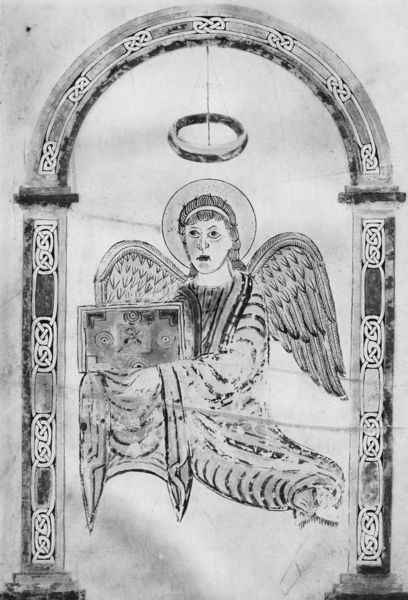
Titel: Codex Millenarius Maior
Institution: Kremsmünster, Stiftsbibliothek
Schlagwörter: flügel, fuß, hand, mund, säulen, zeichnung, muster, ornament, wand, augen, federn, halten, johannes, rahmen, sockel, bild, hände, gewand, blatt, haarreif, fliegen, rund, engel, papier, bogen, rundbogen, wandmalerei, arkade, buch, torbogen, flug, schweben, seite, illustration, schwarzweiß, kranz, heiligenschein, heiliger, fresko, flechtwerk, heiligenbild, keltisch, buchmalerei, evangelium, 9. jahrhundert, edern